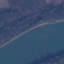
Land use / land cover: River